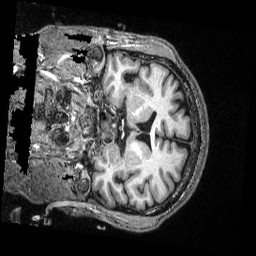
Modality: T1w
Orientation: coronal
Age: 45
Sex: male
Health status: ill
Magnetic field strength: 3 T
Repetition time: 2.53 s
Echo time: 0.00331 s